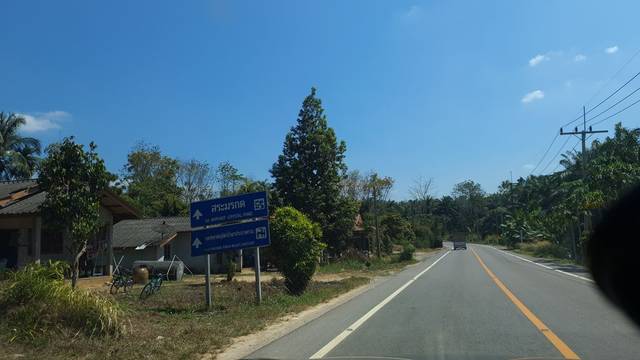
Region: Thailand
Coordinates: 7.93, 99.231